Question: I have hebrew text and when I am showing on 'UILabel' it showing some rectangle. please help.
Actual Text :-
> barvKH Aatah yya, Aeloheynv meleKH ha`volam, bvoreA priy ha`eTS
out put :-

UPDATE :- I have created the 'UILabel' Manually using storyboard xib and set font name and rectangles gone but when i using on programatically created 'UILabel' it is not working.I double checked Font Name is fine .Any idea?
Font is :- Arial Hebrew(family name)
ArialHebrew-Bold (font name)
ArialHebrew (font name)
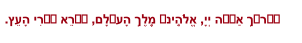
Answer: Please check by mistake if you would be setting the system font size or font name again then it's won't work.Do it only once.